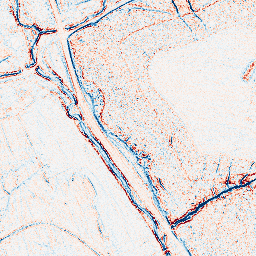
Category: edge_preserving
Decomposition family: bilateral
Decomposition parameters: d: 5
sigma_color: 50
sigma_space: 25
Upsampling method: bicubic_16x
Upsampling parameters: scale: 16
Upsampling scale: 16